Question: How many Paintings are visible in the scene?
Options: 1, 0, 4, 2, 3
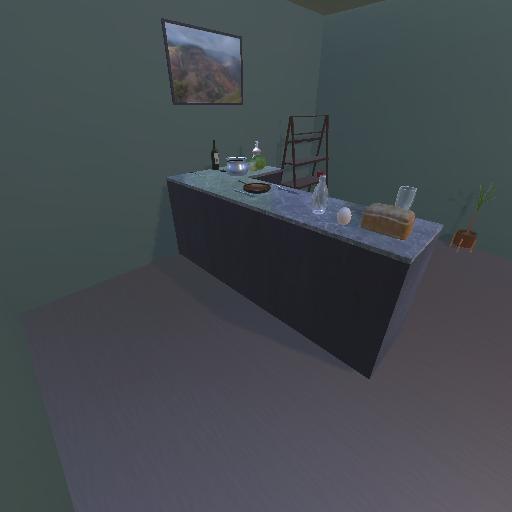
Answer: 1